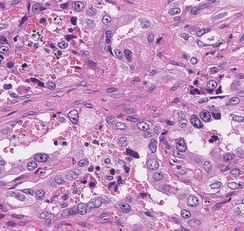
Tumor epithelial tissue: yes
Tumor-associated stroma tissue: yes
Normal tissue: no